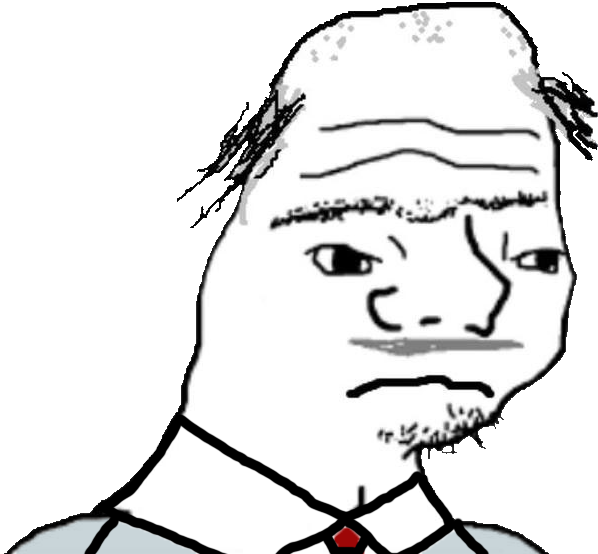
Label: 5_Brainlet